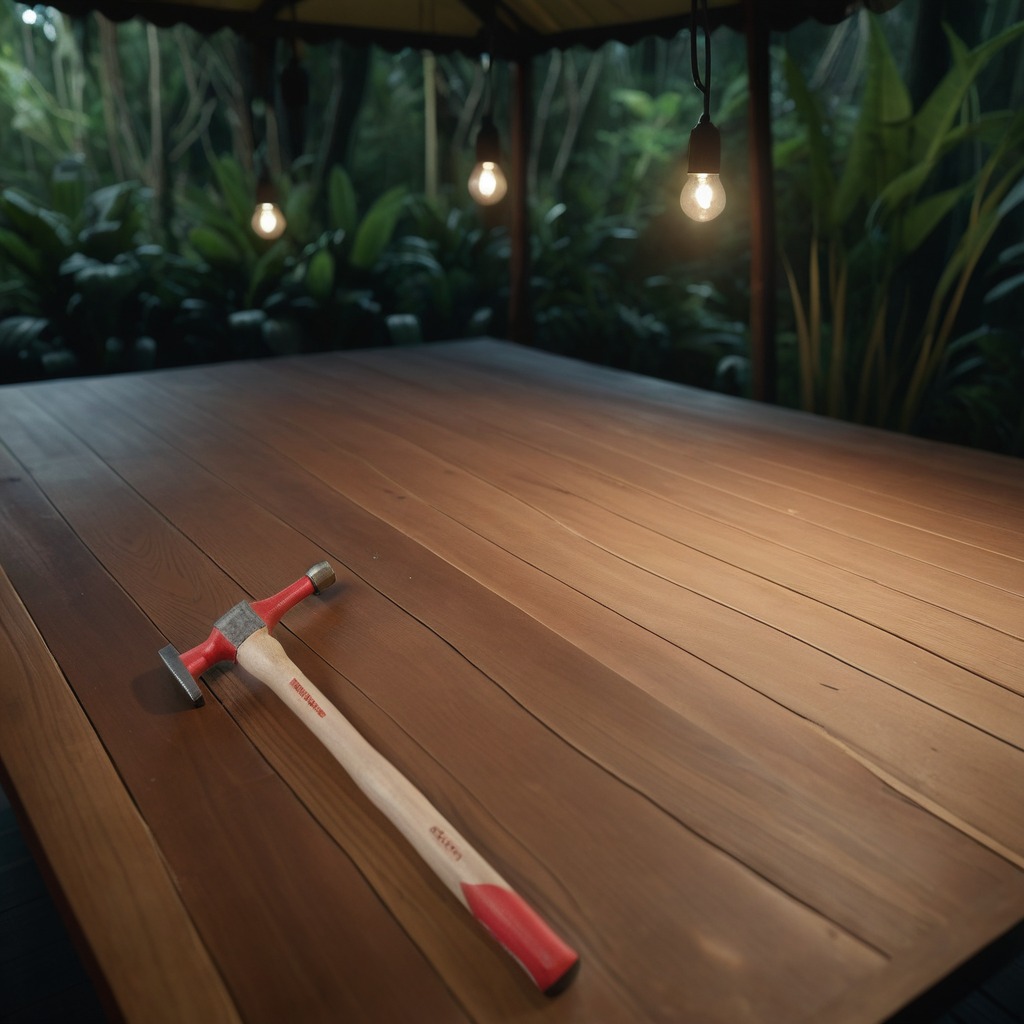
A hammer lies on a wooden table inside a jungle field workshop tent at night dim ambient light soft shadows worn but